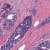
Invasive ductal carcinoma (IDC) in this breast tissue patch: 0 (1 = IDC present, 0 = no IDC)